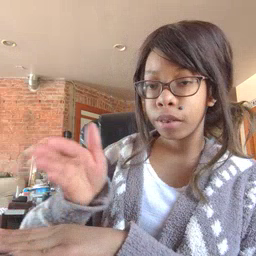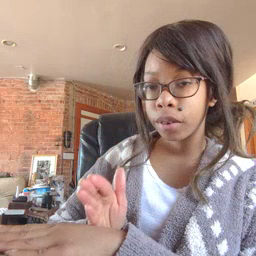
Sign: after